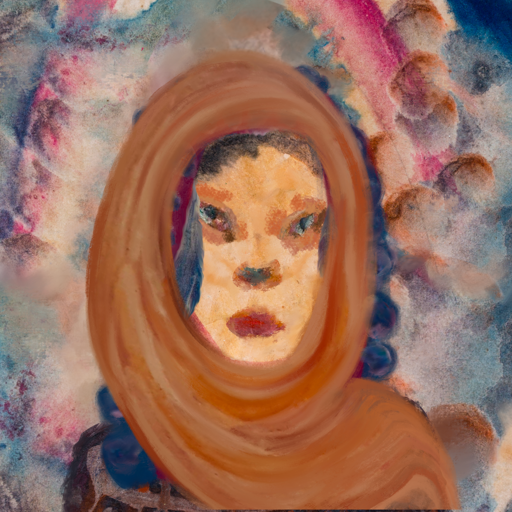
Background: Rupkatha, Head And Neck Front: Childish, Face Front: Boggyland, Bust: Hypocrite, Hair Front: Hill_Girl, Head Accessory: Pious_Lady_Scarf, Second Necklace: Blank, Necklace: Blank, Baby: Blank